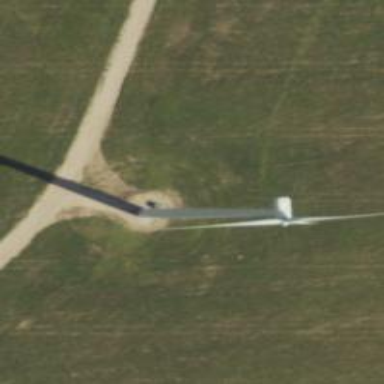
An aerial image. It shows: Wind generator using horizontal axis wind turbines.